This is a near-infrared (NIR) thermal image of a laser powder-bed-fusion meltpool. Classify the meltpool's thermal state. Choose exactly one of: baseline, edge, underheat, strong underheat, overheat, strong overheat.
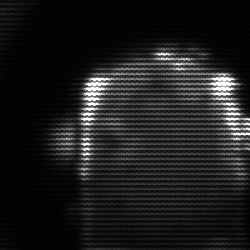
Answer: baseline